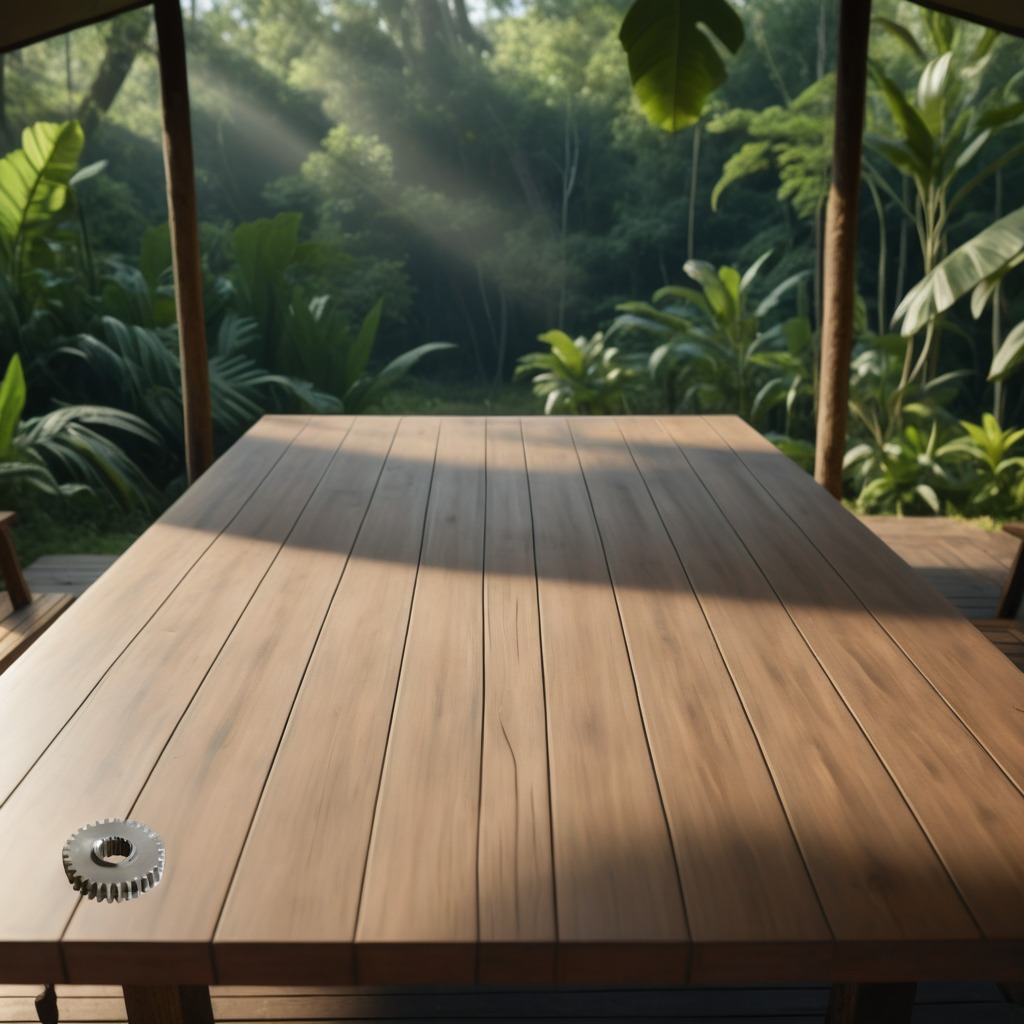
A steel gear with teeth is lying on the wooden table.